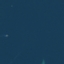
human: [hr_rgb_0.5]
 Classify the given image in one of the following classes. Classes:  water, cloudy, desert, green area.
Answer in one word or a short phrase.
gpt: water